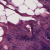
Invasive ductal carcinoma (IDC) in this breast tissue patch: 0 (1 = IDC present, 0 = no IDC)